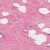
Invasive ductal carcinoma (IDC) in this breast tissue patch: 0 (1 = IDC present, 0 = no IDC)